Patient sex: F
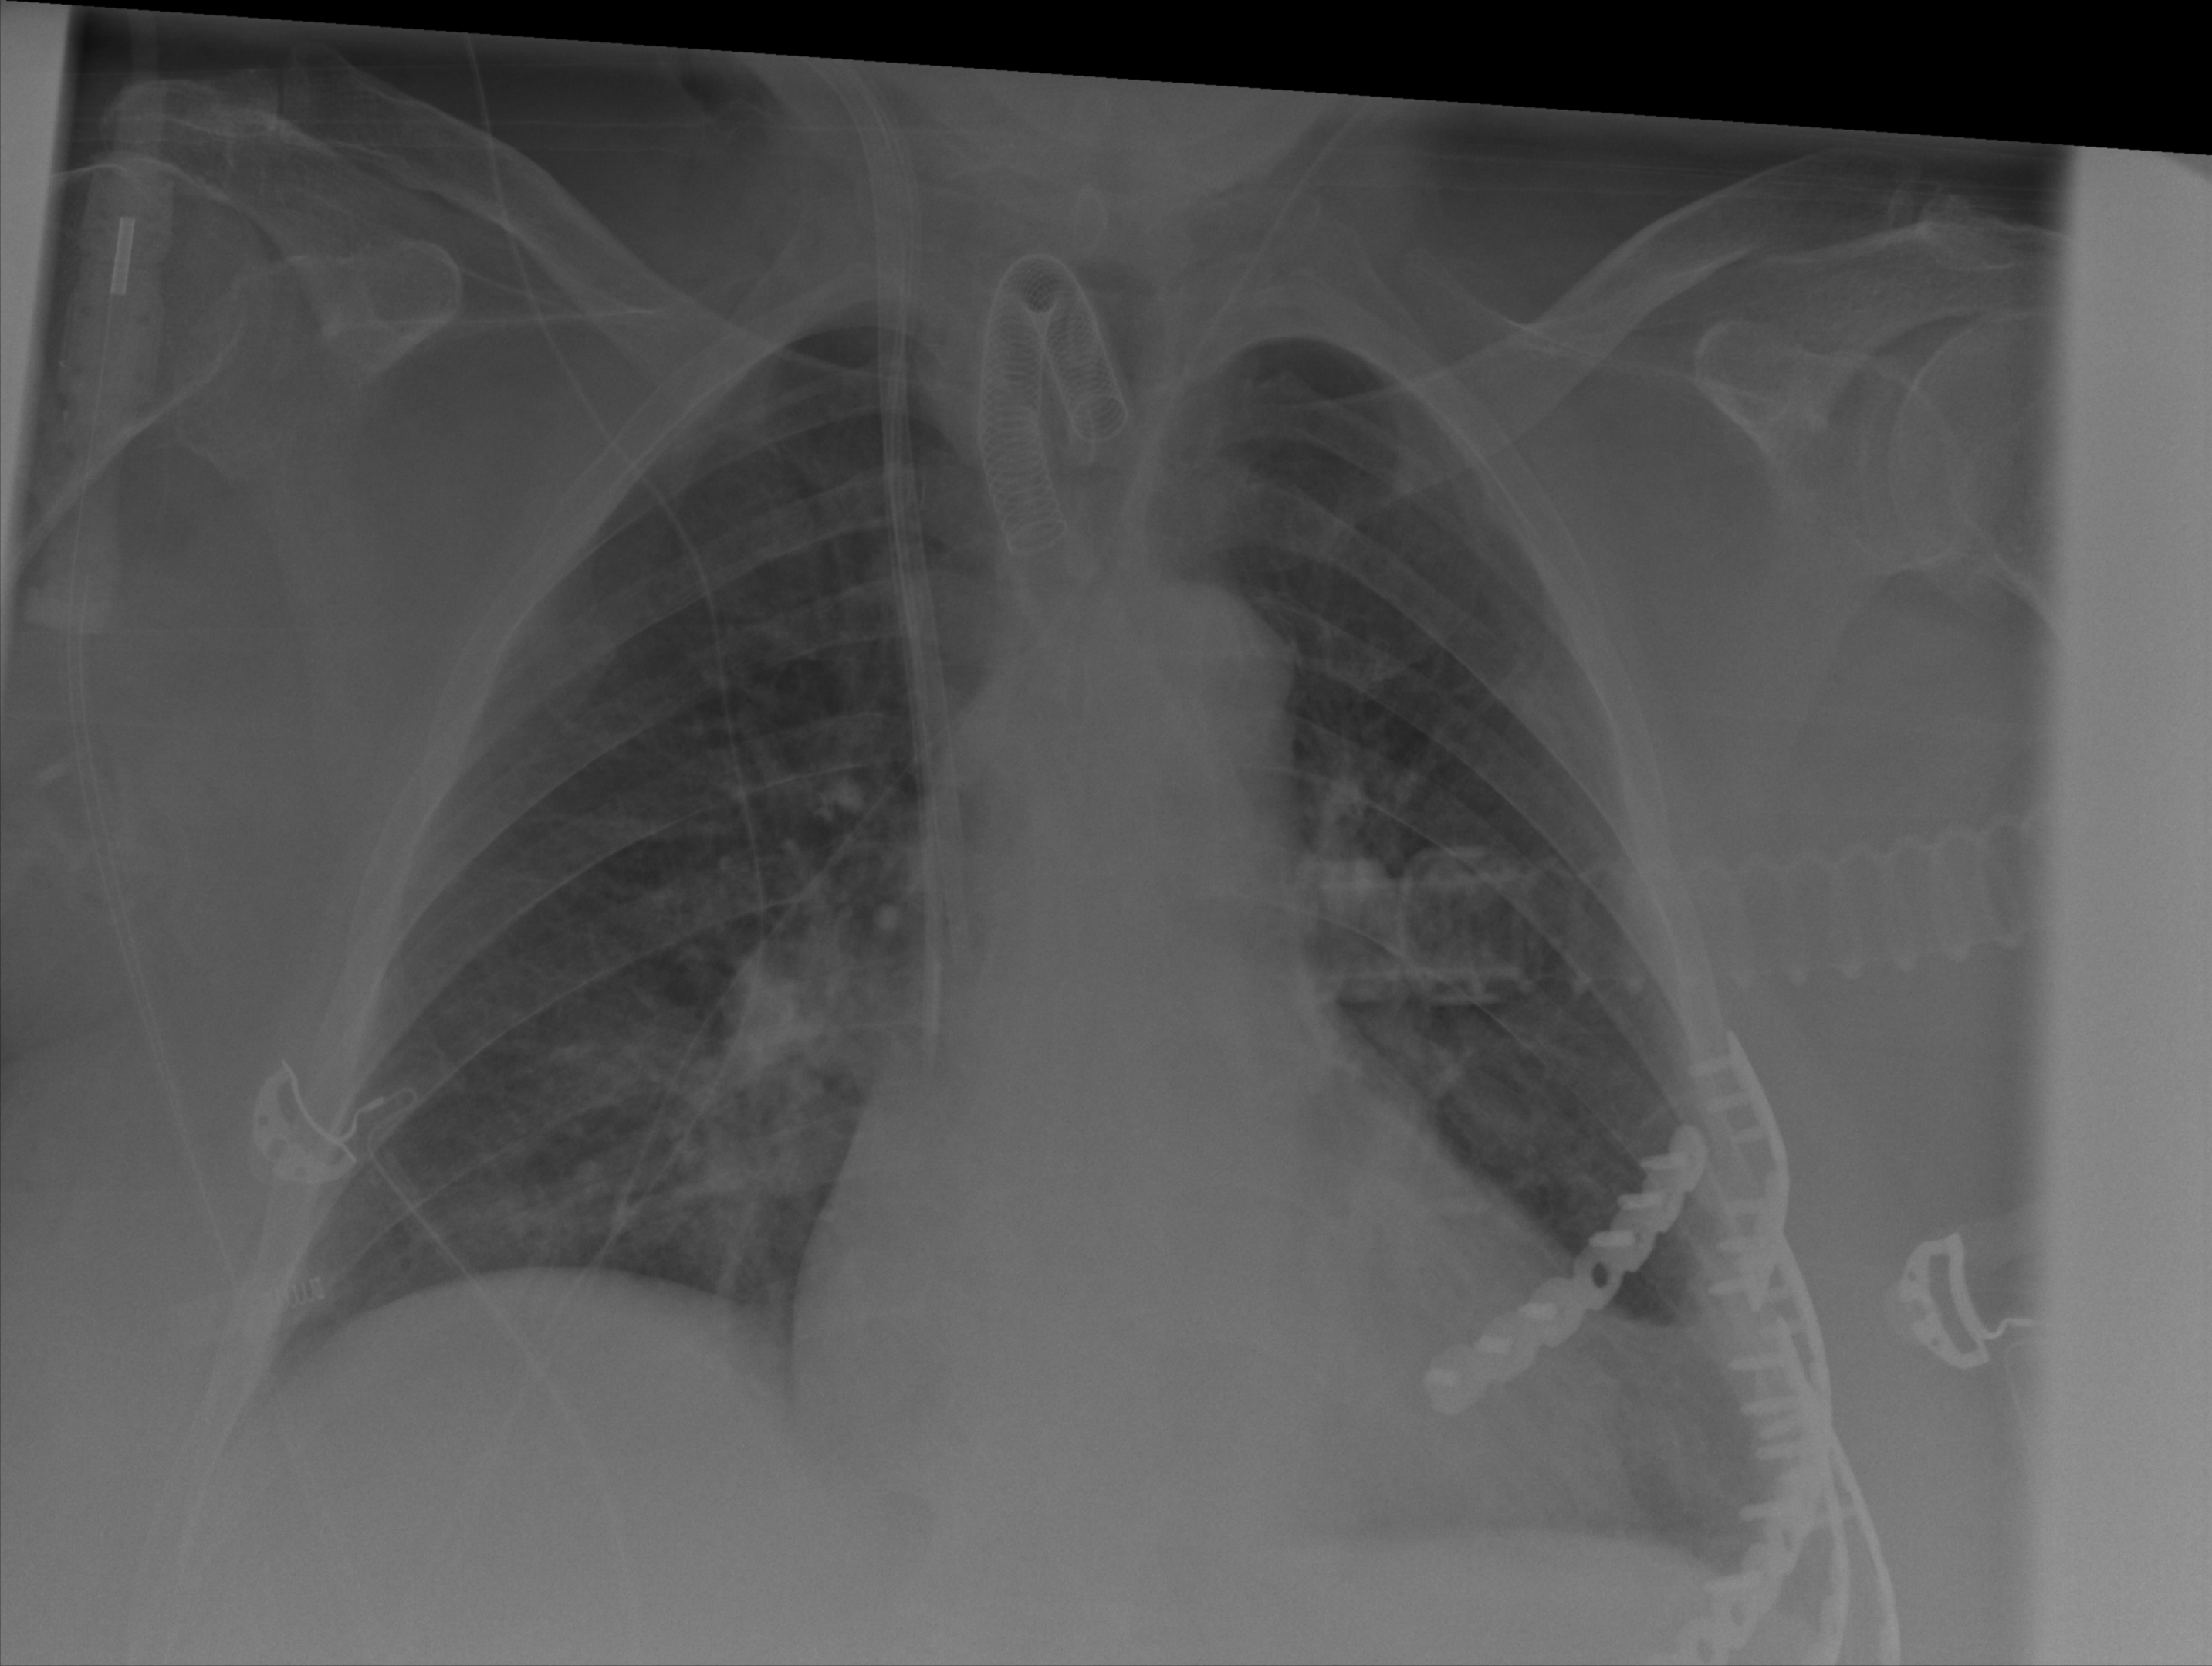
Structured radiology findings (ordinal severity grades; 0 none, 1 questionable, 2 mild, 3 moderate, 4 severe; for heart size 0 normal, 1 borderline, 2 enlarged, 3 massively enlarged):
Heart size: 2
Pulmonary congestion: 0
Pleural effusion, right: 0
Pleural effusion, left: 0
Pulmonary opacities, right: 0
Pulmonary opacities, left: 0
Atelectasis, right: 2
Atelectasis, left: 2